Field crop: tomato
Growth stage: 2
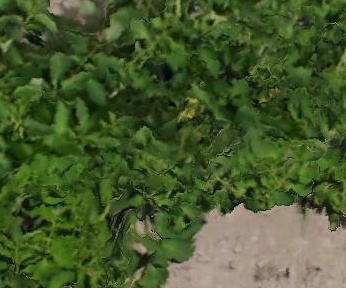
Species: tomato